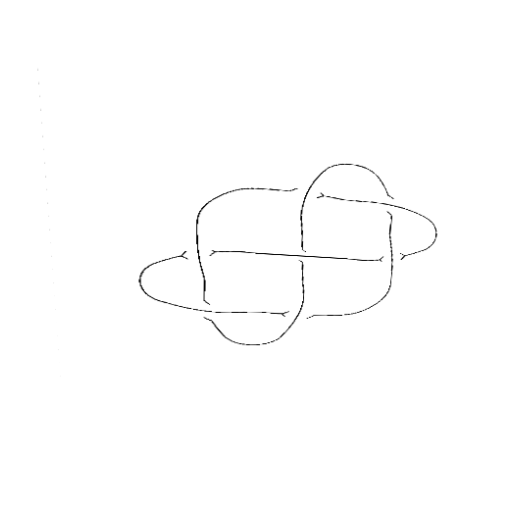
Crossing number: 7